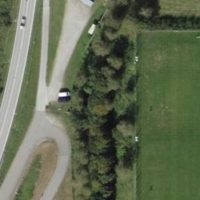
EUNIS habitat code: 53
Species observed at this site:
Phytolacca americana